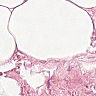
Metastatic tissue present: no